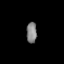
Tissue: prostate
Cell type: T cells
Senescence score: 0.735
Nuclear area (px): 209
Mean DAPI intensity: 131.368